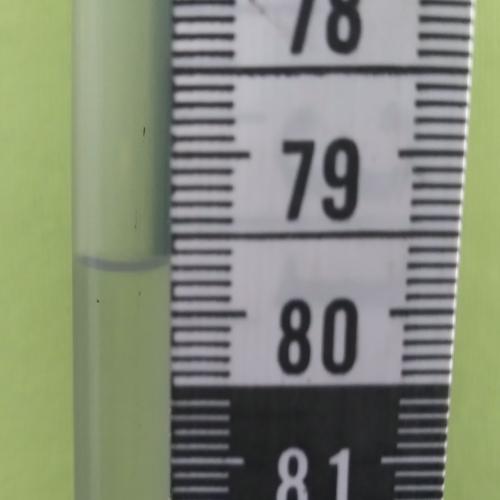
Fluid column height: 79.7 cm